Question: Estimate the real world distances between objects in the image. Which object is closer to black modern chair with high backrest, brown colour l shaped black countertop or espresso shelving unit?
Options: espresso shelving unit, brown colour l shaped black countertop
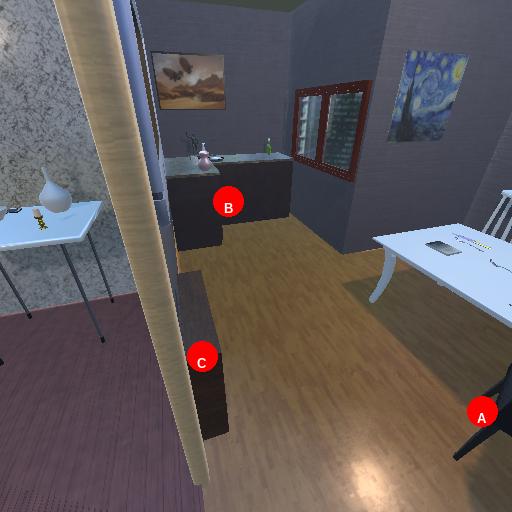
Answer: espresso shelving unit